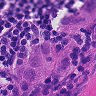
Metastatic tissue present: yes